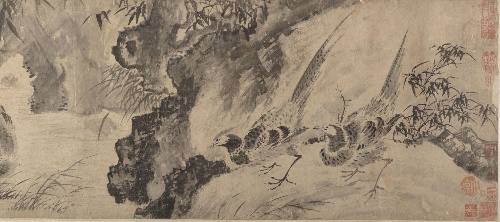
Title: 明/清　佚名　仿沈周　蘆雁花卉圖　卷|Marsh Scene with Birds
Artist: Shen Zhou
Artist bio: Chinese, 1427–1509
Object type: Handscroll
Classification: Paintings
Medium: Handscroll; ink on paper
Culture: China
Period: Ming (1368–1644) or Qing (1644–1911) dynasty
Dimensions: Image: 11 1/2 in. × 14 ft. 10 3/8 in. (29.2 × 453.1 cm)
Department: Asian Art
Credit line: From the Collection of A. W. Bahr, Purchase, Fletcher Fund, 1947
Accession year: 1947
Repository: Metropolitan Museum of Art, New York, NY
Tags: Birds